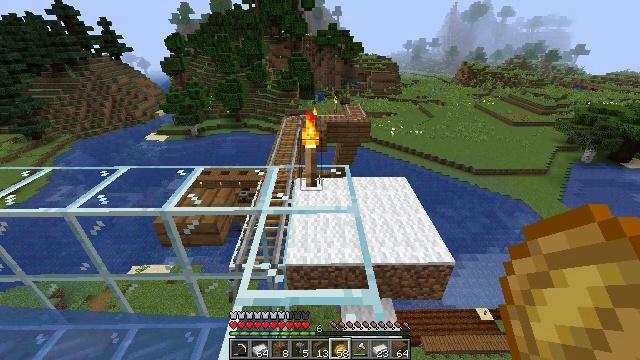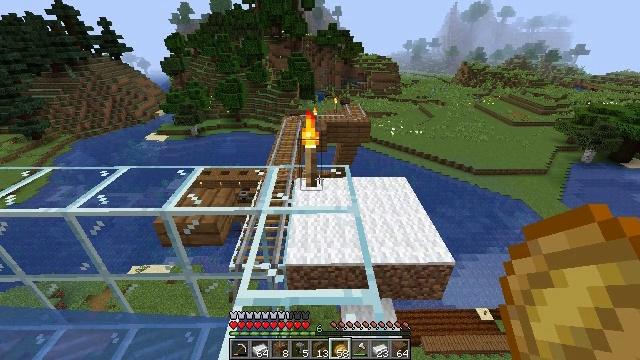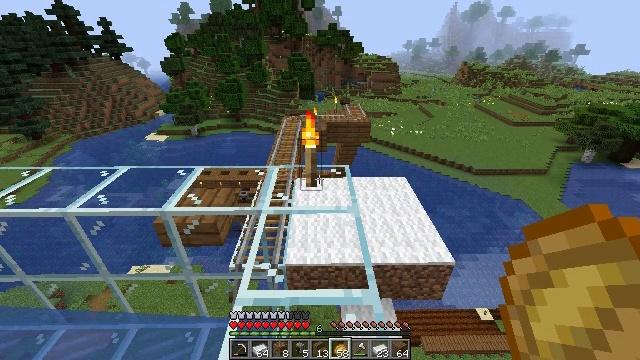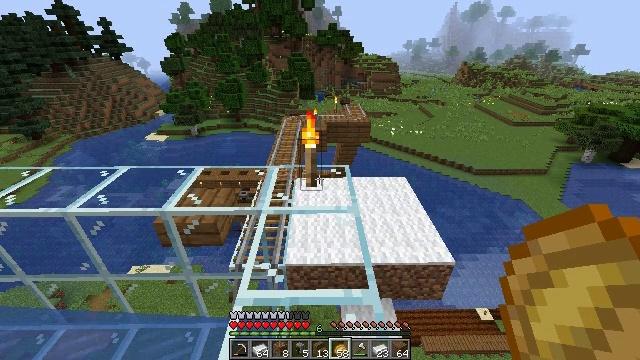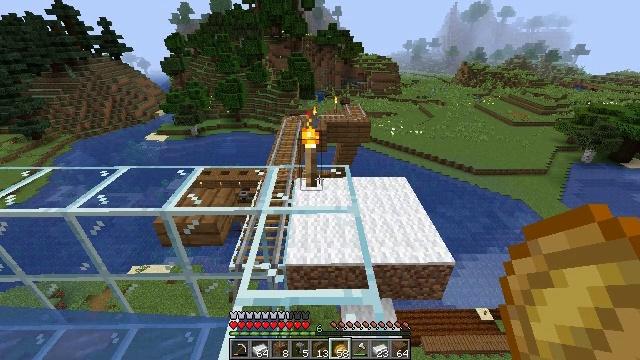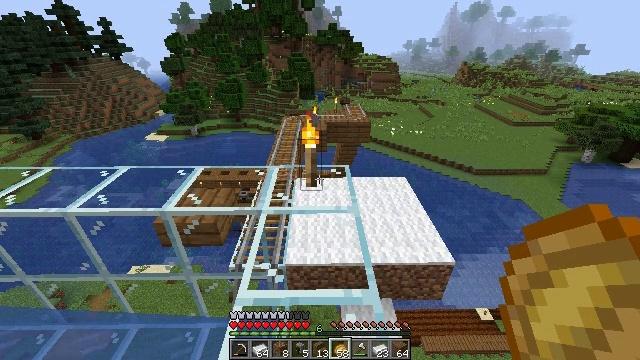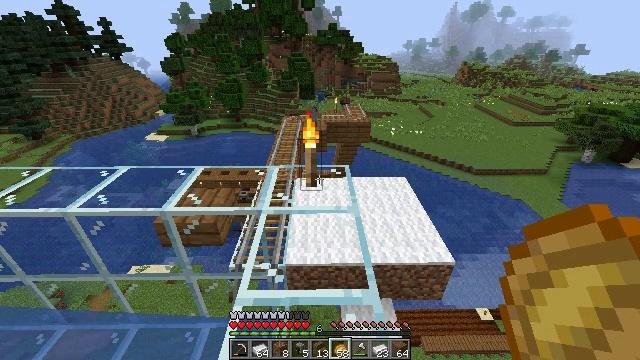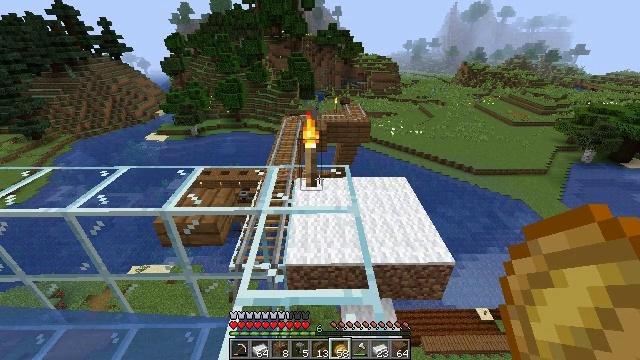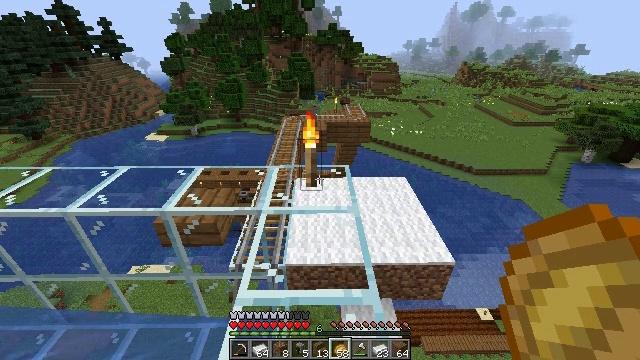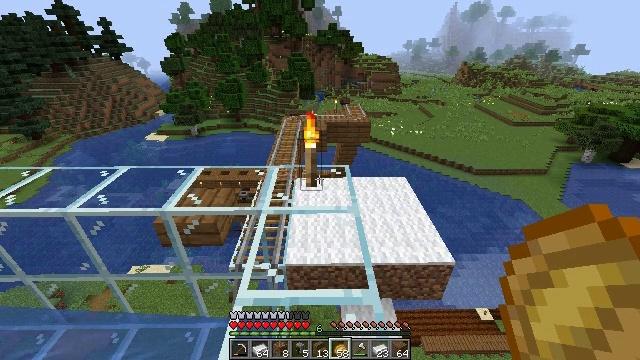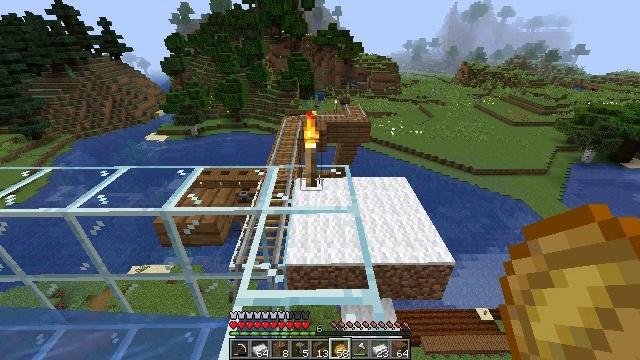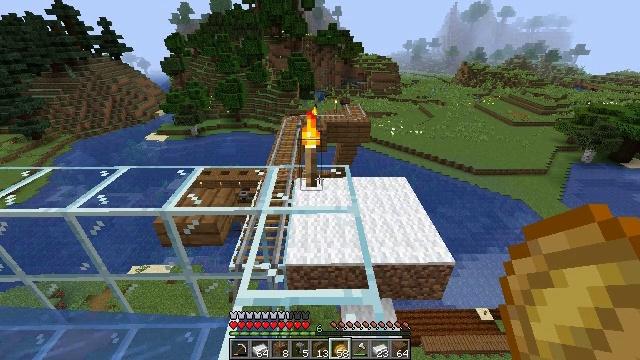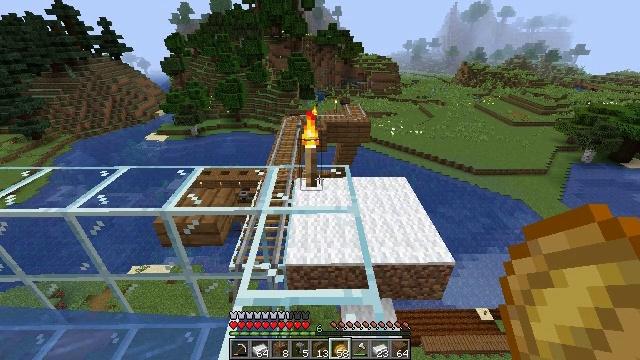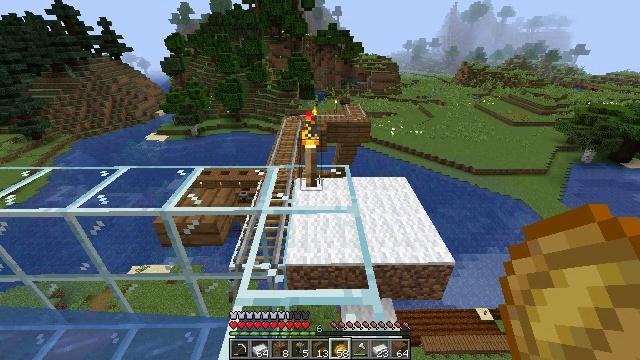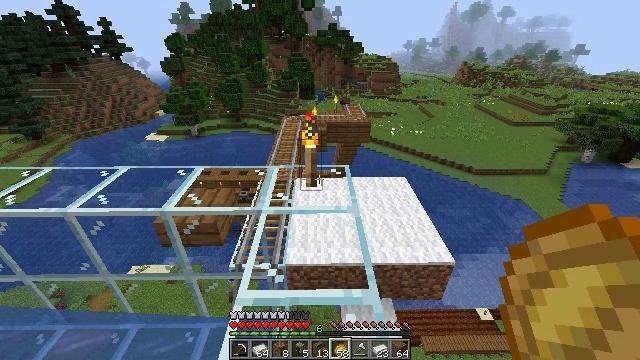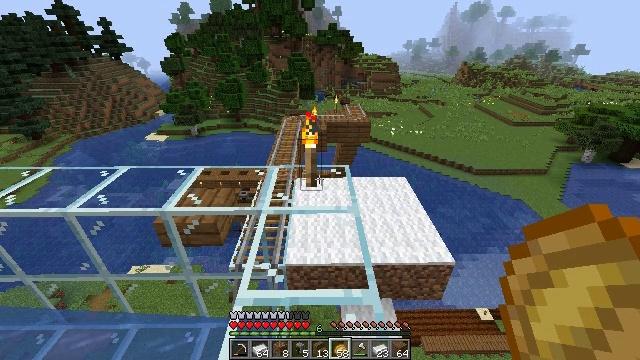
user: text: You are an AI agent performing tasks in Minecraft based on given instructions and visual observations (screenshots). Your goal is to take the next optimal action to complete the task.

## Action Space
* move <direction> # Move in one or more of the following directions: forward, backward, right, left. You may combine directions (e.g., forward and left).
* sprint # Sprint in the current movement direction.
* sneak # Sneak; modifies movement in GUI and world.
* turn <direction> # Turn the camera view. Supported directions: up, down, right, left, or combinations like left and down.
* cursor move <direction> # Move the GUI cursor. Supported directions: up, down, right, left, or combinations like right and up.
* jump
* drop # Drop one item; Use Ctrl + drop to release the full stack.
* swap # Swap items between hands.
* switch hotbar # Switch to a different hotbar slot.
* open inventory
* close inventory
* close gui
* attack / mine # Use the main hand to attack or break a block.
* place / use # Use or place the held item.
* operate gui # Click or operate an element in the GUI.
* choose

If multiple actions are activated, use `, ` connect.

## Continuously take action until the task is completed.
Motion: motion action
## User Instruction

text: Break the smithing table to move it.
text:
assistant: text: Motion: no_op
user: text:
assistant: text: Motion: no_op
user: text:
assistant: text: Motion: no_op
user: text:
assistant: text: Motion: no_op
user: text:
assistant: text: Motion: no_op
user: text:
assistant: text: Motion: no_op
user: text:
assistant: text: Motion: no_op
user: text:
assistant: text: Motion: no_op
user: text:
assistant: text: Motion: no_op
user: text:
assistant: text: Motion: no_op
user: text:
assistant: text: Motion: no_op
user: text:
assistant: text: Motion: no_op
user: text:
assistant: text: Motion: no_op
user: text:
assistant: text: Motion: no_op
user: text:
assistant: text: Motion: no_op
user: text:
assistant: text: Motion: no_op
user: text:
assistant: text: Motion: no_op
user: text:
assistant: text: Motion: no_op
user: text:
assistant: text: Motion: no_op
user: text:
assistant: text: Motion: no_op
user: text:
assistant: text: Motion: no_op
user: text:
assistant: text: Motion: no_op
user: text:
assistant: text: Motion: no_op
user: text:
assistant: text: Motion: no_op
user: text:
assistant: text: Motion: no_op
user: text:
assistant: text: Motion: no_op
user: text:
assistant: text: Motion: no_op
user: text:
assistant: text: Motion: no_op
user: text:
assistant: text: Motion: no_op
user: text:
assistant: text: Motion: no_op